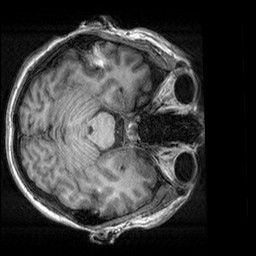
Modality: T1w
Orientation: axial
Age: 23
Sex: male
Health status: healthy
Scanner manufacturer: siemens
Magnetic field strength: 3 T
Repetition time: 2.3 s
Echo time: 0.00303 s